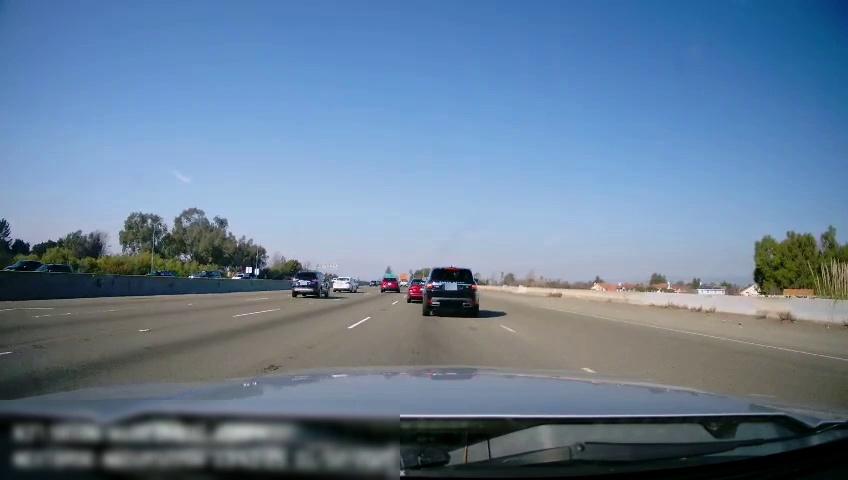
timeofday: Day
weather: Sunny
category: Drivable Space
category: Vehicles | SUV
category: Vehicles | SUV
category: Vehicles | Car
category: Vehicles | Car
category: Vehicles | SUV
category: Vehicles | SUV
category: Vehicles | SUV
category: Vehicles | SUV
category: Vehicles | SUV
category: Vehicles | SUV
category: Vehicles | SUV
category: Lanes | Current Lane
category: Lanes | Alternate Lane
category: Lanes | Alternate Lane
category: Lanes | Alternate Lane
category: Lanes | Alternate Lane
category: Traffic | Signs